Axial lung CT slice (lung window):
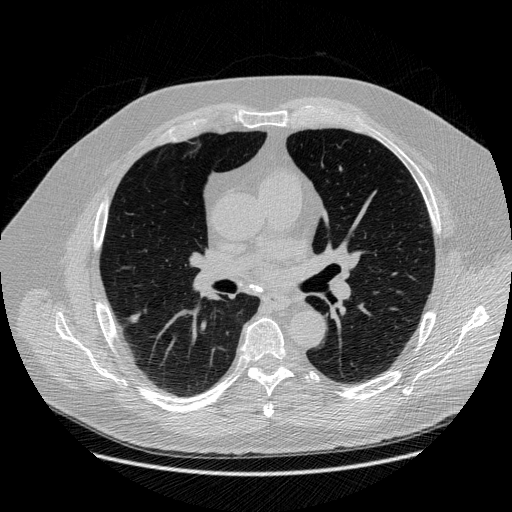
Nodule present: yes
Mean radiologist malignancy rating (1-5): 3.25